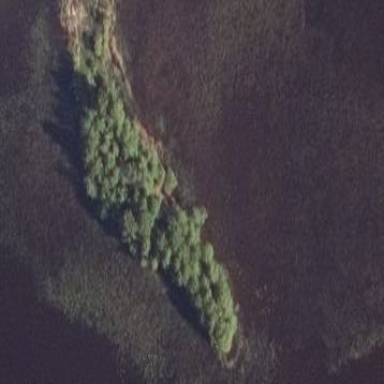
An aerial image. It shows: Islet surrounded by woodland.